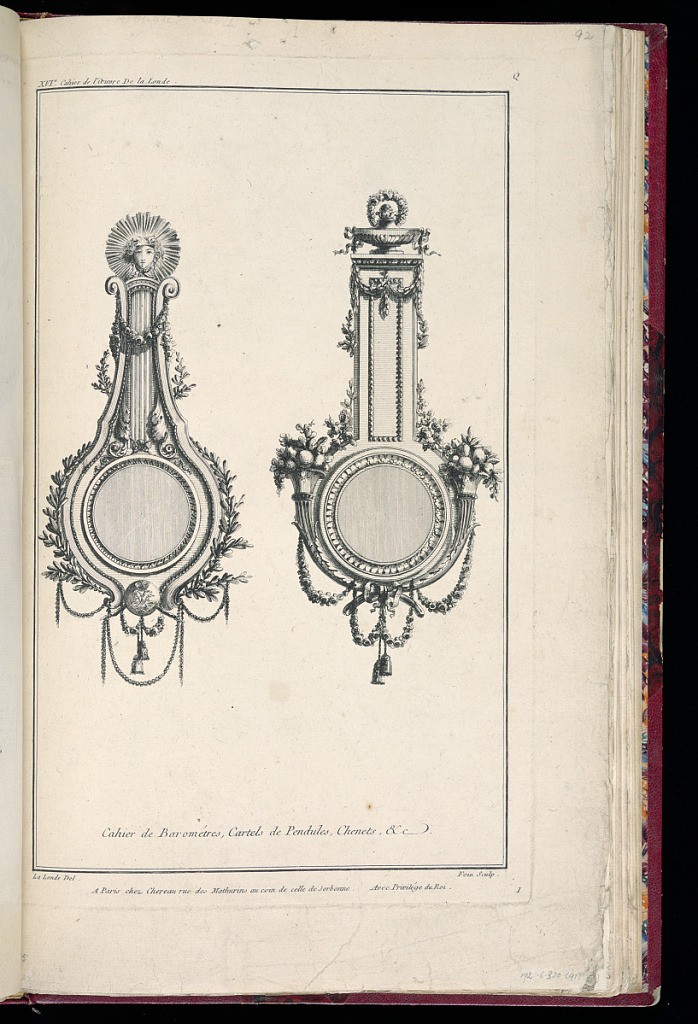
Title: Clock or Barometer Wall Mount Designs
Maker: Richard de Lalonde, French, active 1780–96
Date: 1785-1788
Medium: Etching on off-white laid paper
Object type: Print
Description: Two designs for wall-mounted clocks or barometers. The one at left has a mascaron at top and a fluted pillar leading down toward the round face. The bottom has garlands of beads, flowers, tassels, and a monogram rondel. The mount at left has a low, gadrooned vase on top with a pinecone finial, floral wreath, and ribbons atop a pedestal with bead course leading down to the round face, which is framed by bands of lamb tongue and cornucopia. The mount has garlands of flowers, tassels, and ribbons at the bottom. The plate is signed and numbered.